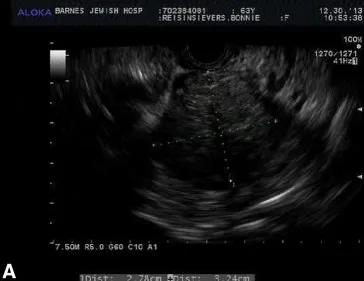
(A) Endoscopic ultrasound demonstrates a 3.2 x 2.8 cm hypoechoic discrete mass in the pancreatic body.
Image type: radiology (ultrasound)